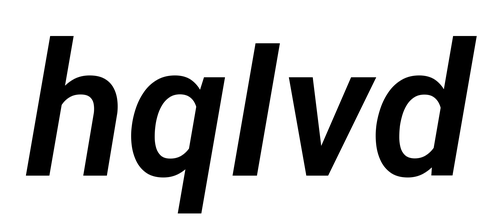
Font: Roboto-Italic_SemiBold_Italic